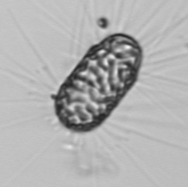
Label: Corethron_hystrix